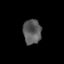
Tissue: lung
Cell type: Myeloid cells
Senescence score: 0.1652
Nuclear area (px): 438
Mean DAPI intensity: 90.484